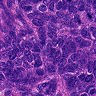
Metastatic tissue present: yes